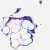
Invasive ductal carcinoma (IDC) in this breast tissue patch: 0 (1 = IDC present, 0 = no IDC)